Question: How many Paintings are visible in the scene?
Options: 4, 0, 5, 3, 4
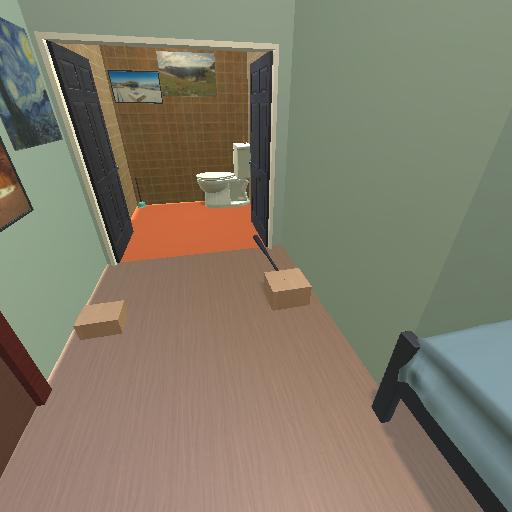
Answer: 4